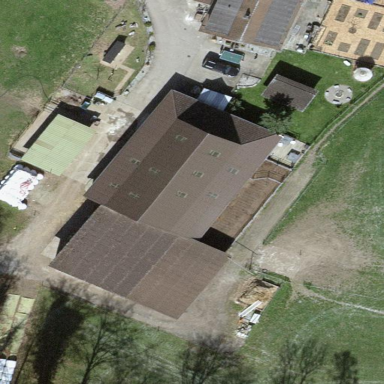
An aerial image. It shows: Farmyard area.